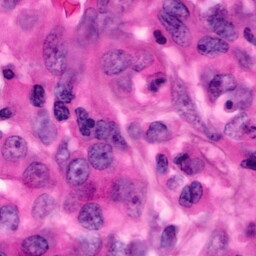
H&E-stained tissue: Pancreatic